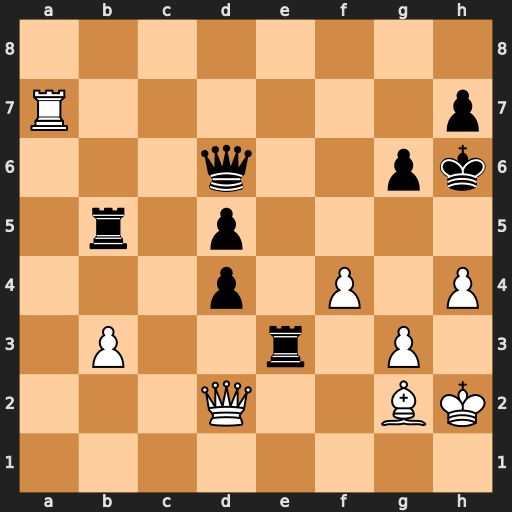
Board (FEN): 8/R6p/3q2pk/1r1p4/3p1P1P/1P2r1P1/3Q2BK/8
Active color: w
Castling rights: -
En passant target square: -
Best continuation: Qxd4 Re7 g4